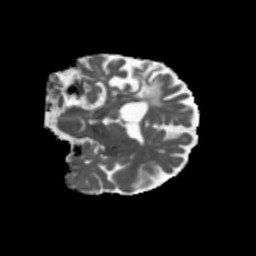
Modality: MD
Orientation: coronal
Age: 69
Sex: female
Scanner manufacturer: siemens
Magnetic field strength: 3 T
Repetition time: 5.47 s
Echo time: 0.0854 s